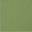
Piece: xx